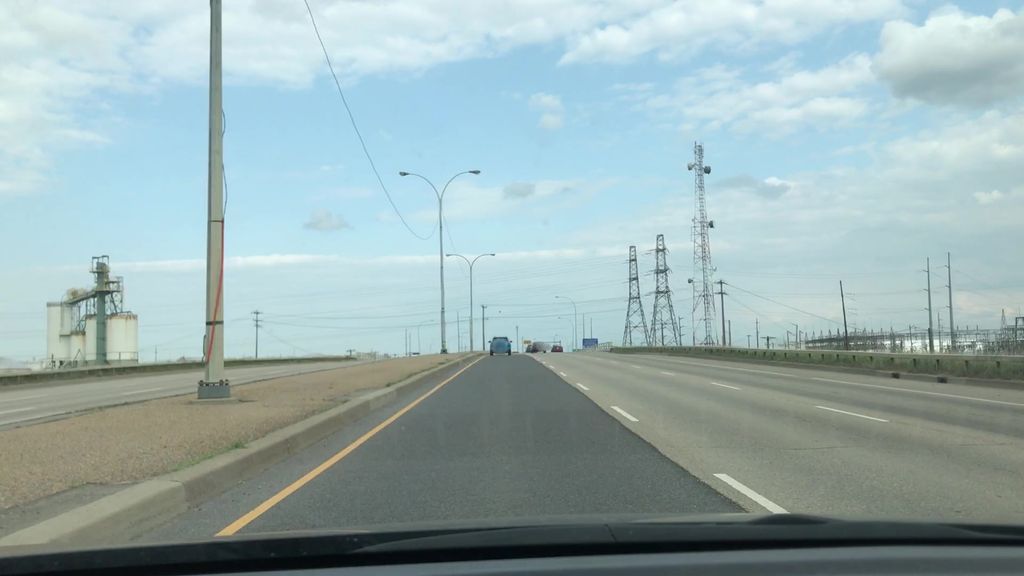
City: edmonton